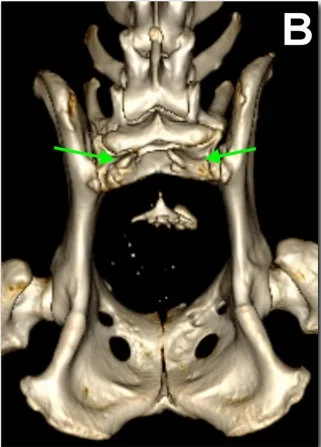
In comparison to the tomographic 3D volume rendering reconstruction of the pelvis at 18 months of age There is sacralization of L7. Only S1 is present and hypoplastic; the dorsal part of the arch is not fused and has no spinal process (between arrows). Caudally, there is a single coccygeal vertebra not articulating with the sacrum.
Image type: radiology (ct)